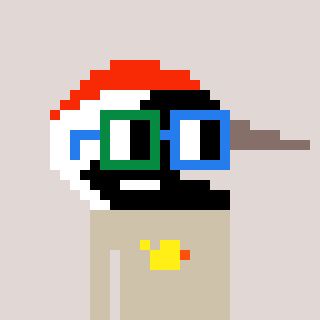
a pixel art character with square green and blue glasses, a crane-shaped head and a bege-colored body on a warm background